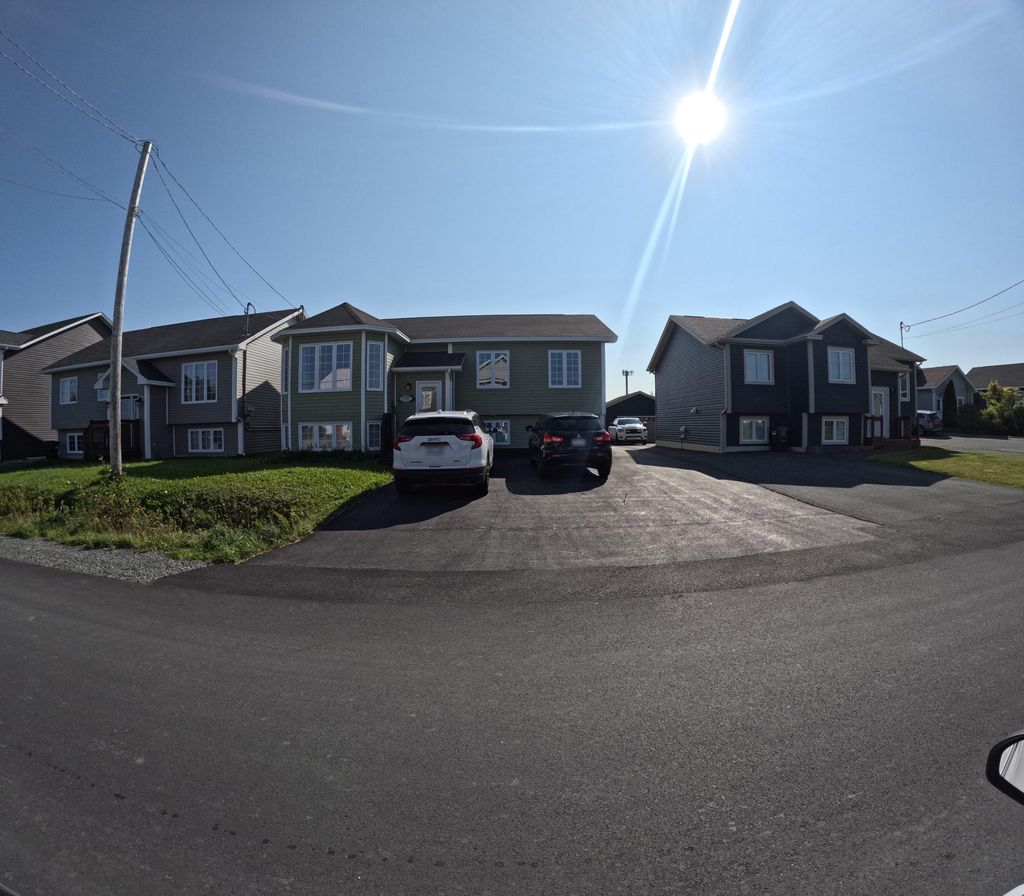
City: st_johns